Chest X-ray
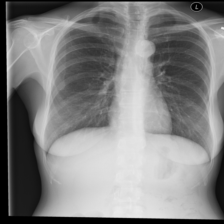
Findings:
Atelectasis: negative
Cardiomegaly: negative
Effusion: negative
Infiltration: negative
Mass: negative
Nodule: negative
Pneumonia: negative
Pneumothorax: negative
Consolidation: negative
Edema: negative
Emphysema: negative
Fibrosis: negative
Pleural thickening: negative
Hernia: negative